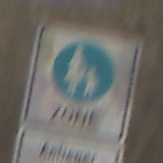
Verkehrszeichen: BeginnFussgaengerzone
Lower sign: PersonengruppenFrei2
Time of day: MorningAfternoon
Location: Outdoor (Nature)
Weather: PartlyCloudy
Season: Winter
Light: Natural